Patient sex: M
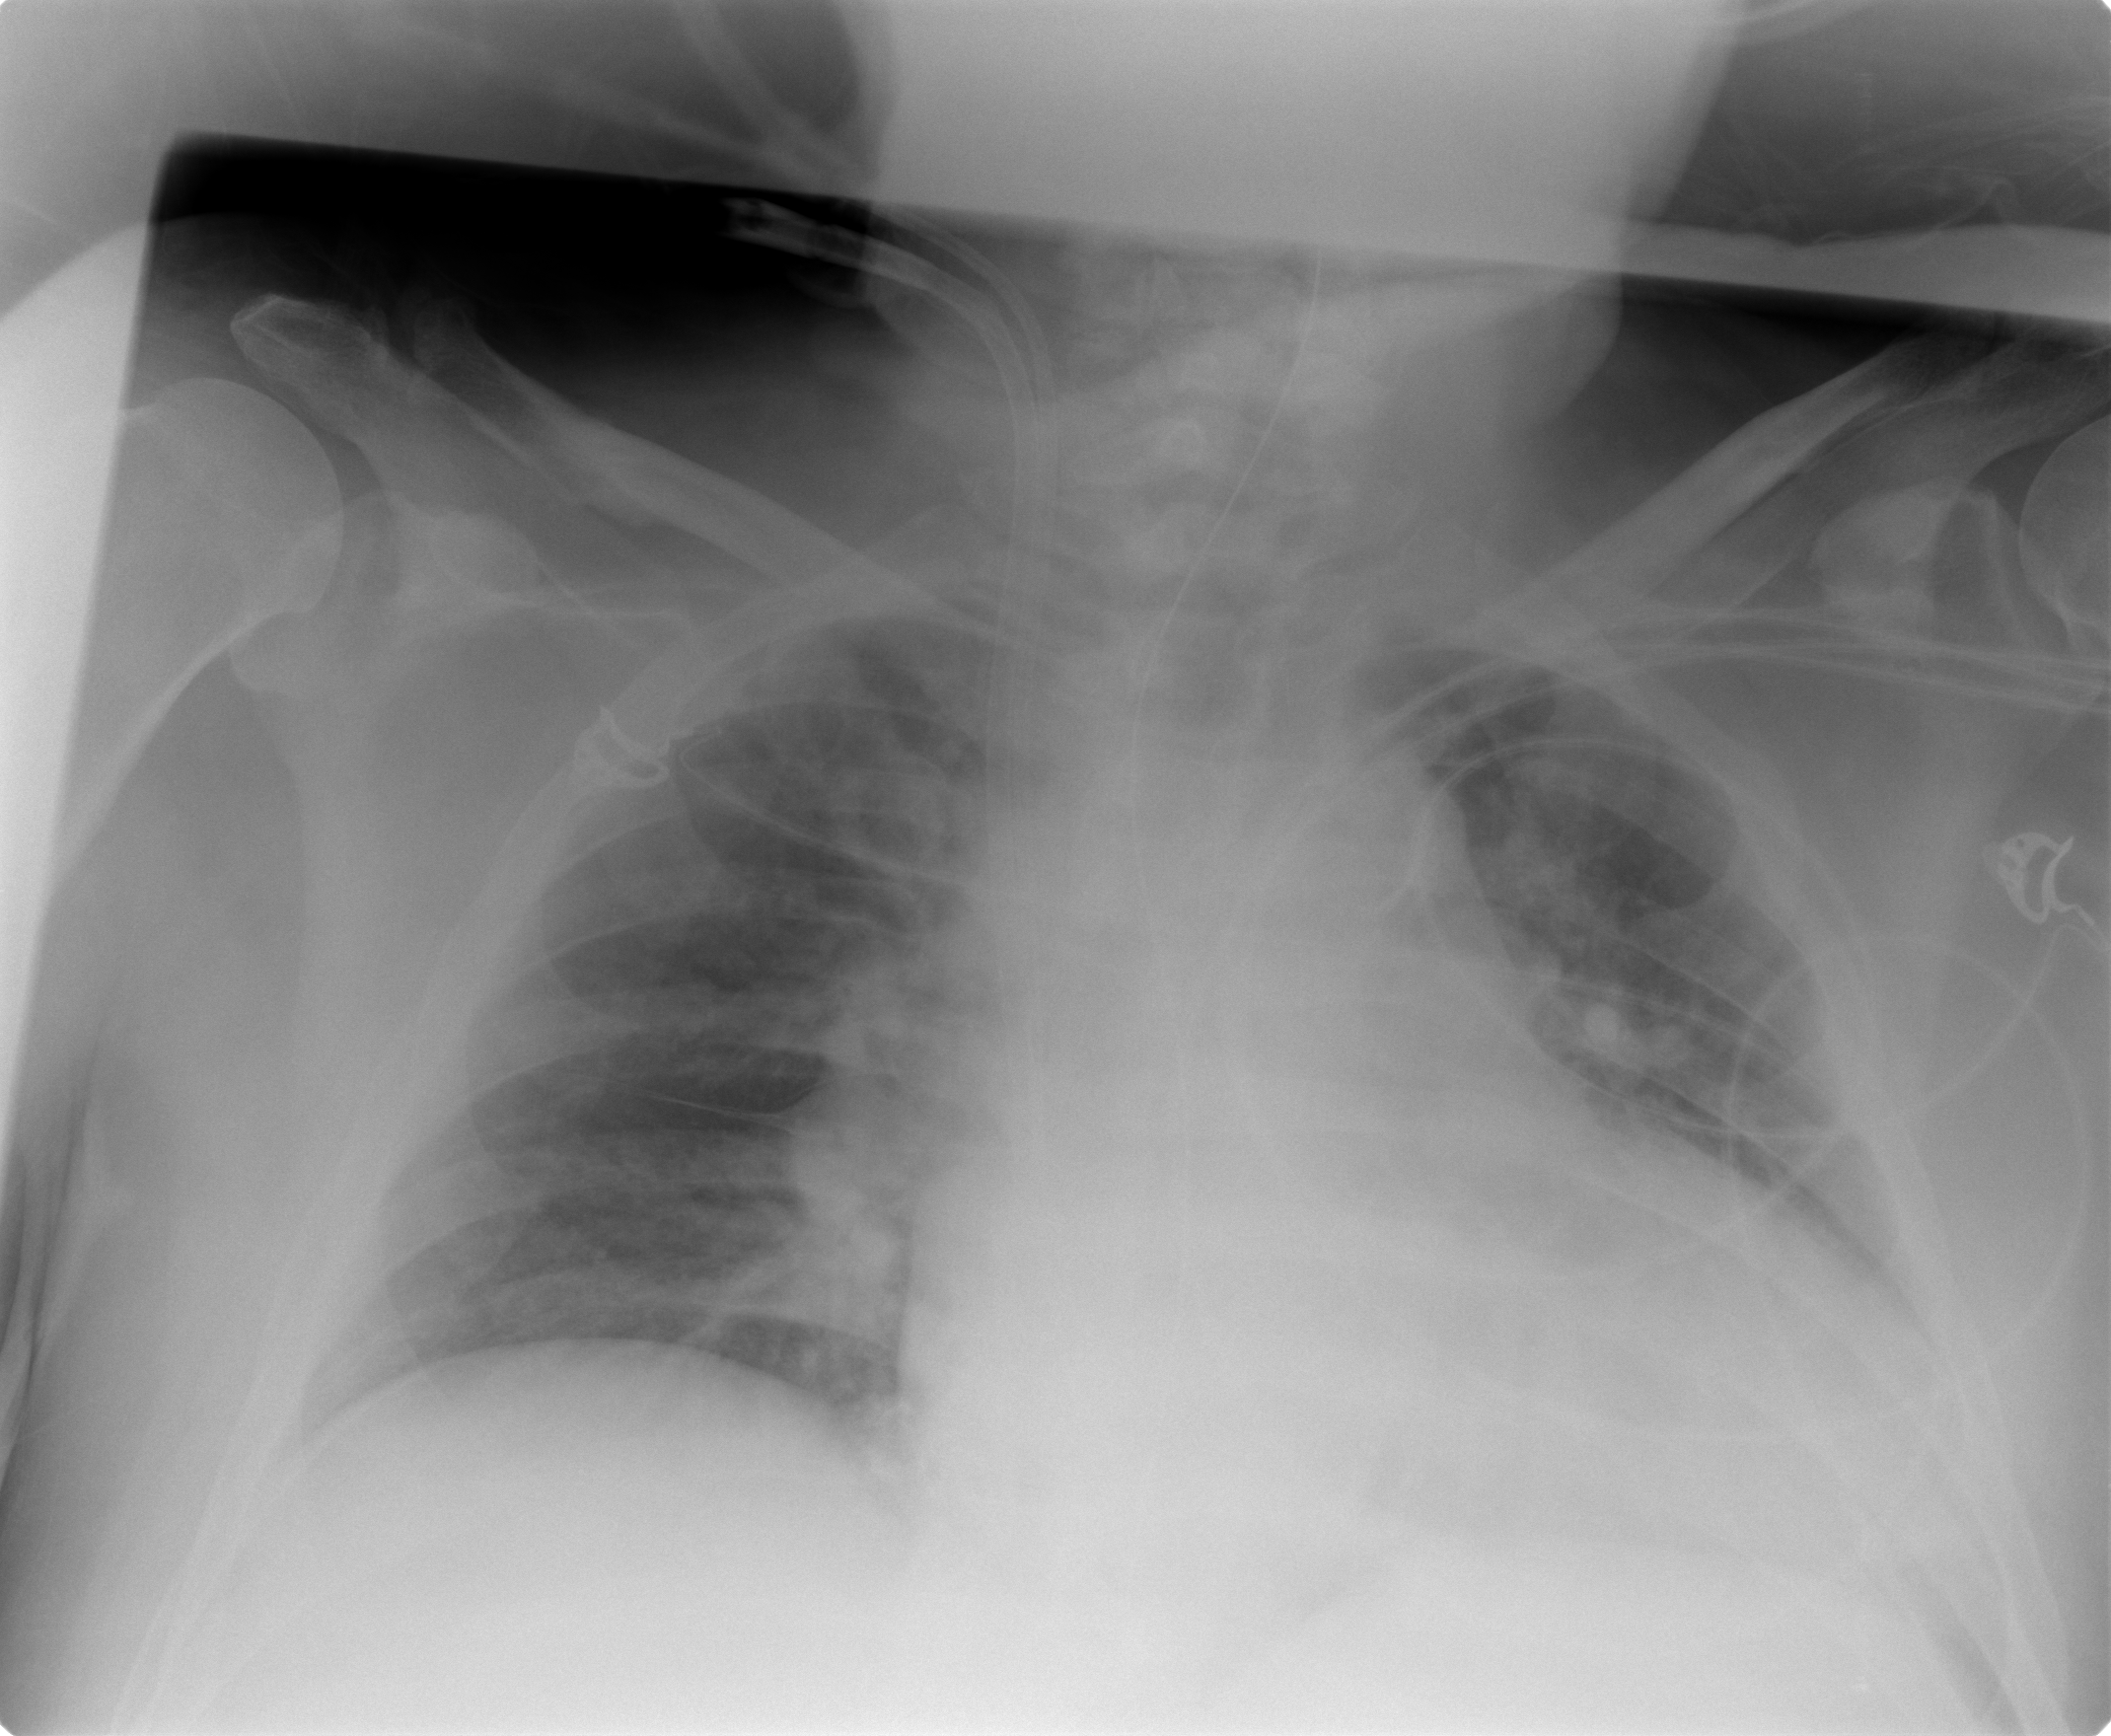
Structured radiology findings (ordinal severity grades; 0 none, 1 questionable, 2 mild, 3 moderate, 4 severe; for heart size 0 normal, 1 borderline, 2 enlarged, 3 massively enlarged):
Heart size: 2
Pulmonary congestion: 2
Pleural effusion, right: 0
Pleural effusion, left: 0
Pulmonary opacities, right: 2
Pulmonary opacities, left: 2
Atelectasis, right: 2
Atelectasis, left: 2